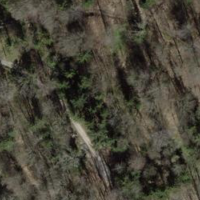
EUNIS habitat code: 41
Species observed at this site:
Acer campestre
Urtica urens